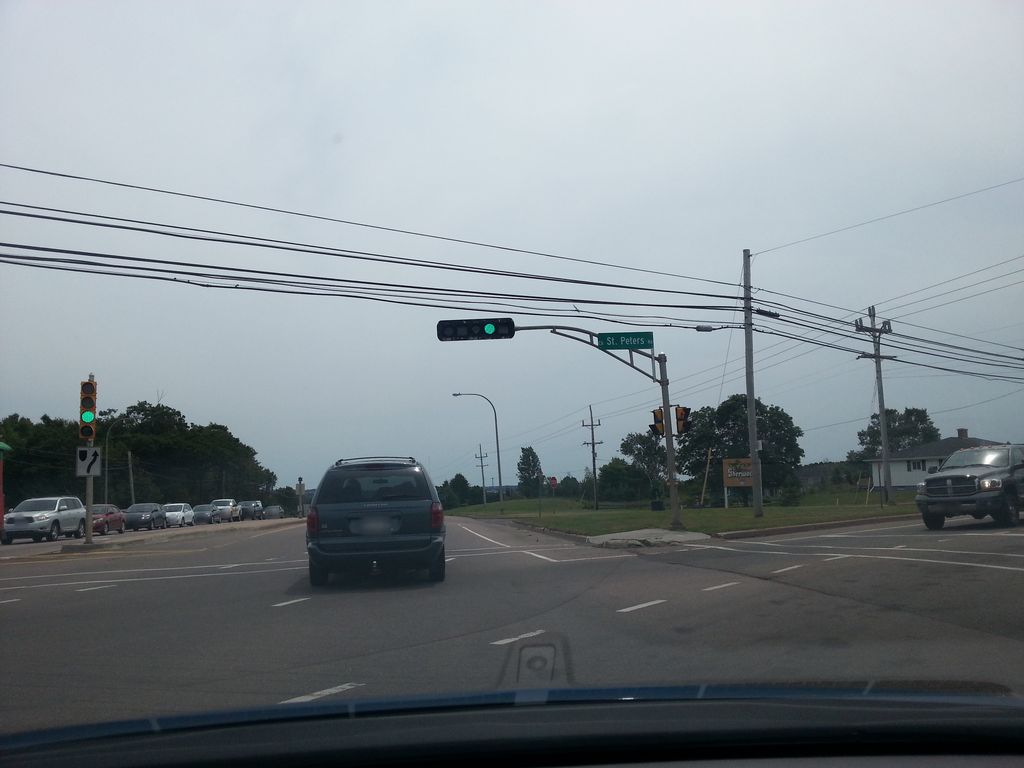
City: charlottetown